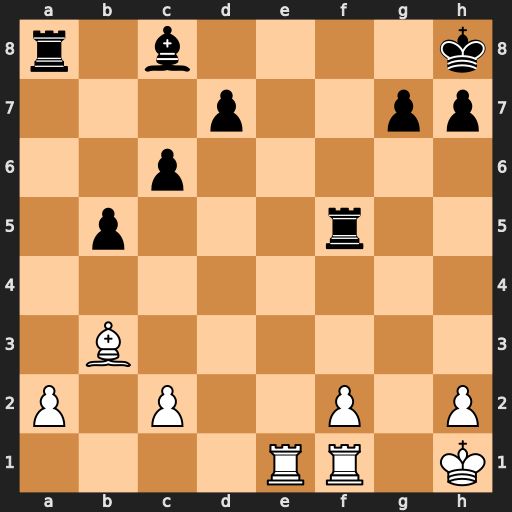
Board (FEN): r1b4k/3p2pp/2p5/1p3r2/8/1B6/P1P2P1P/4RR1K
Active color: w
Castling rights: -
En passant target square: -
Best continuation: Re8+ Rf8 Rxf8#